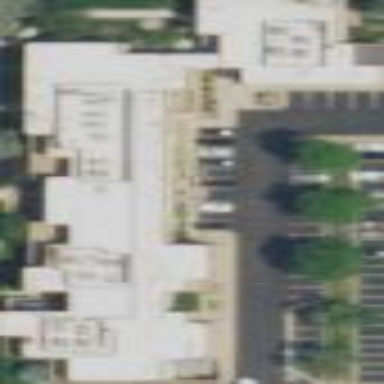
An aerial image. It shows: Office building.